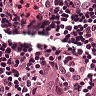
Metastatic tissue present: yes